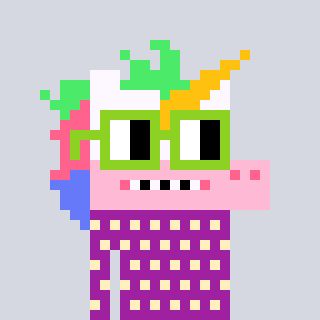
a pixel art character with square light green glasses, a unicorn-shaped head and a magenta-colored body on a cool background